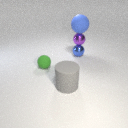
small green rubber sphere behind large gray rubber cylinder